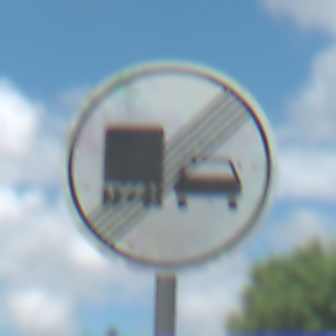
Verkehrszeichen: EndeUeberholverbotKraftfahrzeuge
Umgebung: Outdoor, Nature
Tageszeit: Midday
Wetter: PartlyCloudy
Licht: Natural
Jahreszeit: NotSpecified
Kontrast: HighContrast